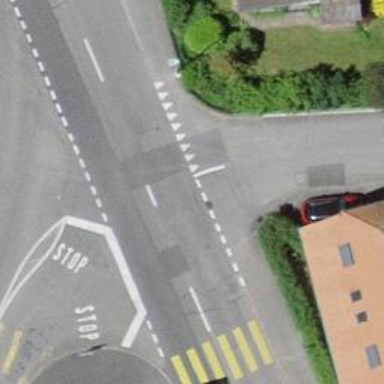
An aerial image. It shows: Road with "give way" sign.